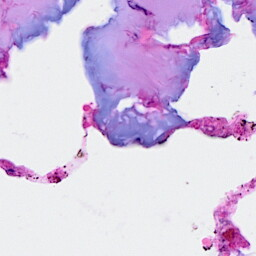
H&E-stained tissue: Breast